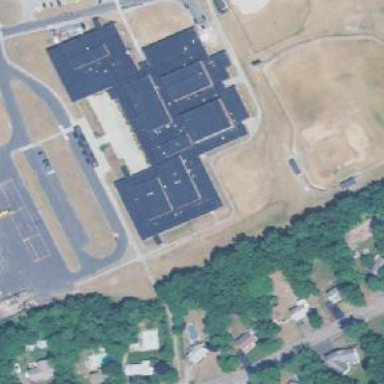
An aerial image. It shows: School building.